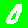
Digit: 0